Question: What was searched?
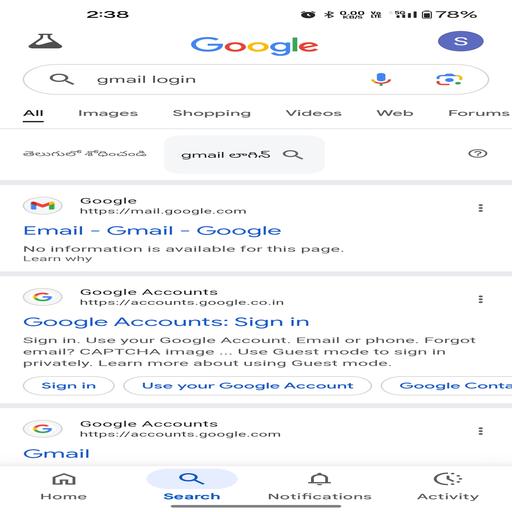
Answer: gmail login